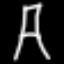
Label: The Eiffel Tower